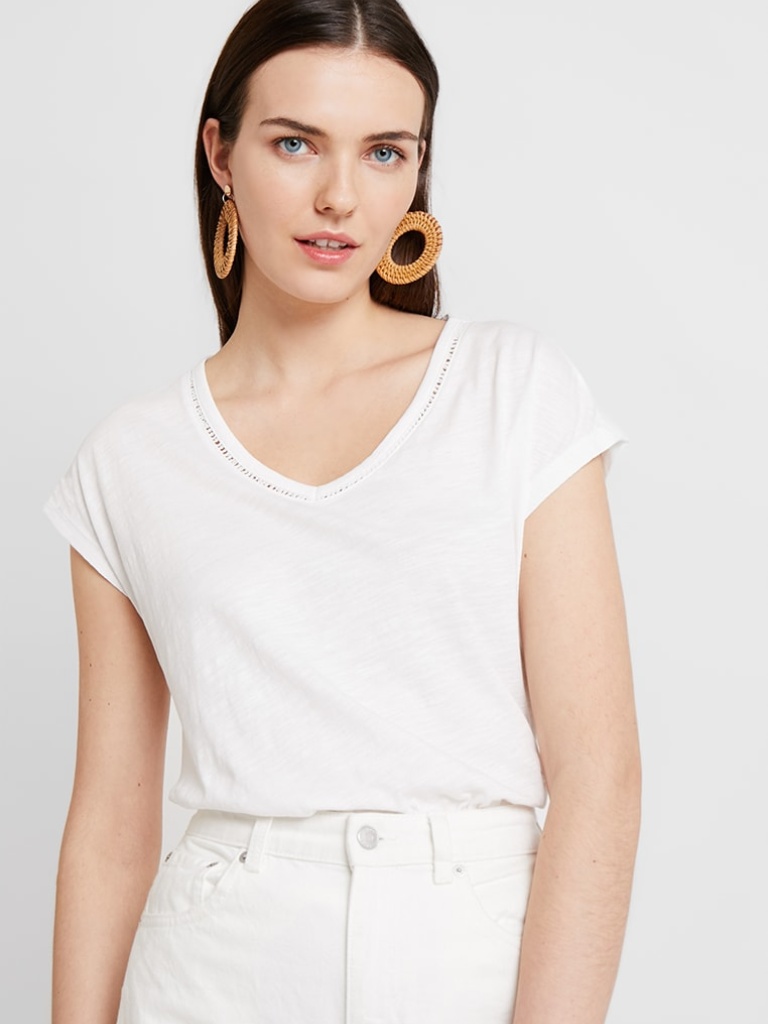
cotton relaxed short sleeve hip length French Tucked v-neck t-shirt